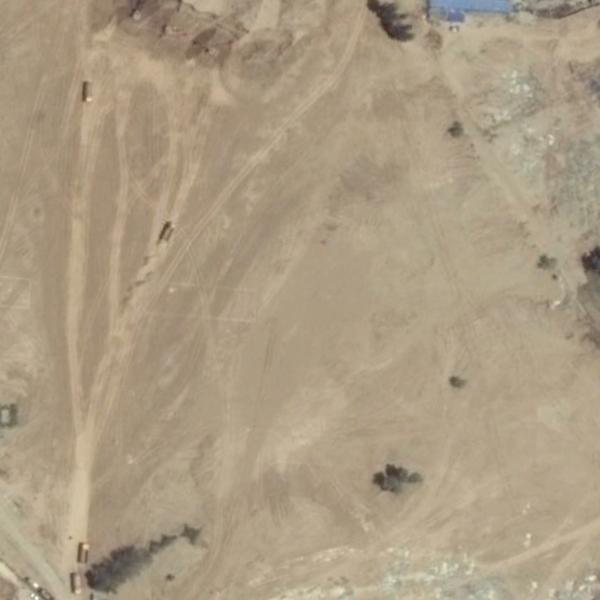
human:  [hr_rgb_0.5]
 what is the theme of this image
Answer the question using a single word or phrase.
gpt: bare land